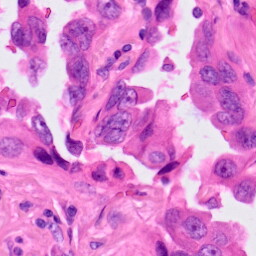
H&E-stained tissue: Lung